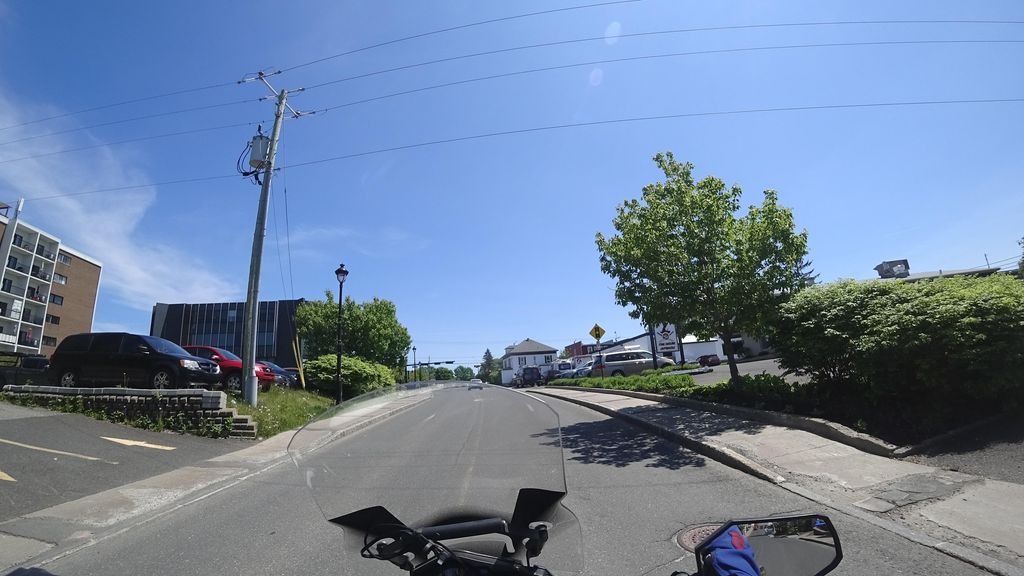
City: quebec_city